The plot is a Morlet-wavelet scalogram of a rotor-rig vibration measurement. What is the most likely rotor condition (normal, misalignment, unbalance, looseness)?
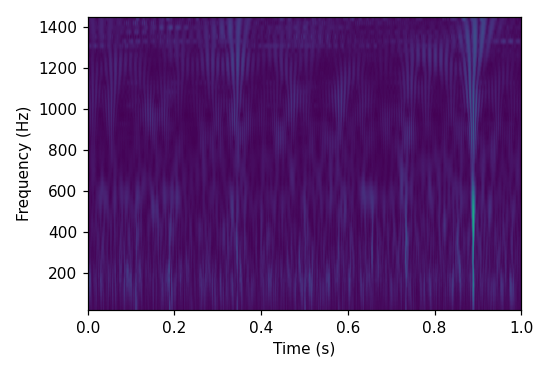
Answer: normal